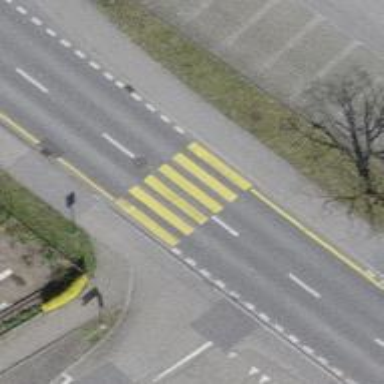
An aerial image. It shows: Kerb barrier.